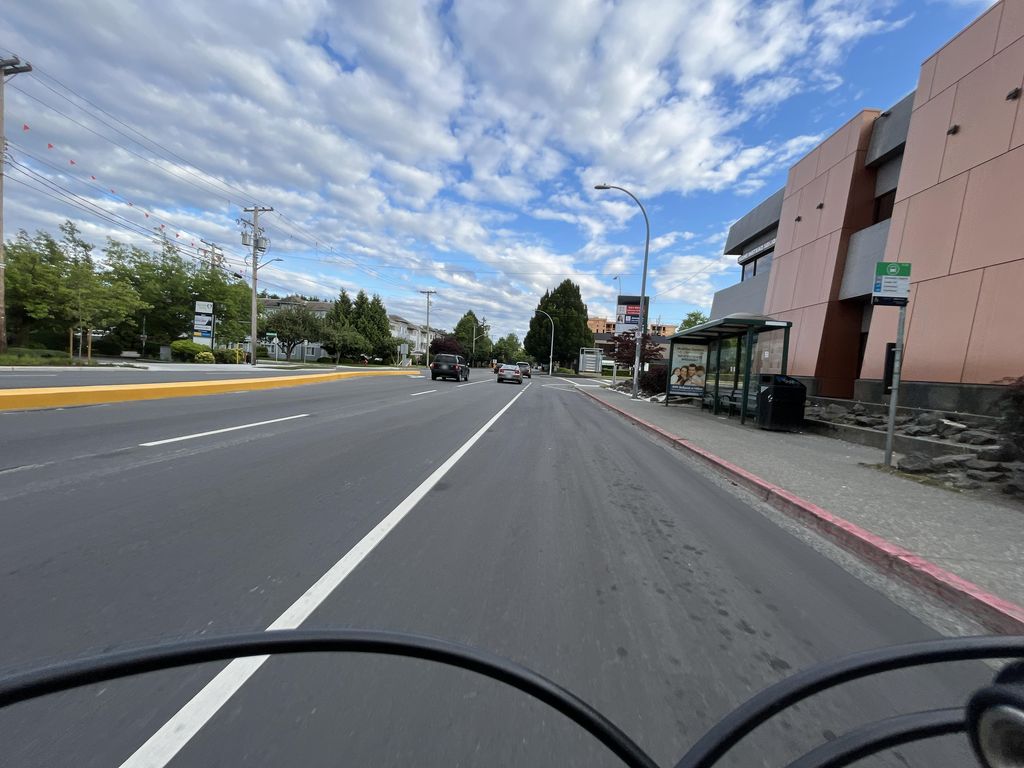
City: victoria